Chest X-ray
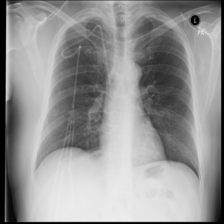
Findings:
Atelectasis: negative
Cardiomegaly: negative
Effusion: negative
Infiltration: negative
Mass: negative
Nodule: negative
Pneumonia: negative
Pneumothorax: negative
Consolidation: negative
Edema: negative
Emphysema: negative
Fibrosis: negative
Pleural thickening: negative
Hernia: negative